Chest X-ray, PA view. Patient: 27 years old, sex F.
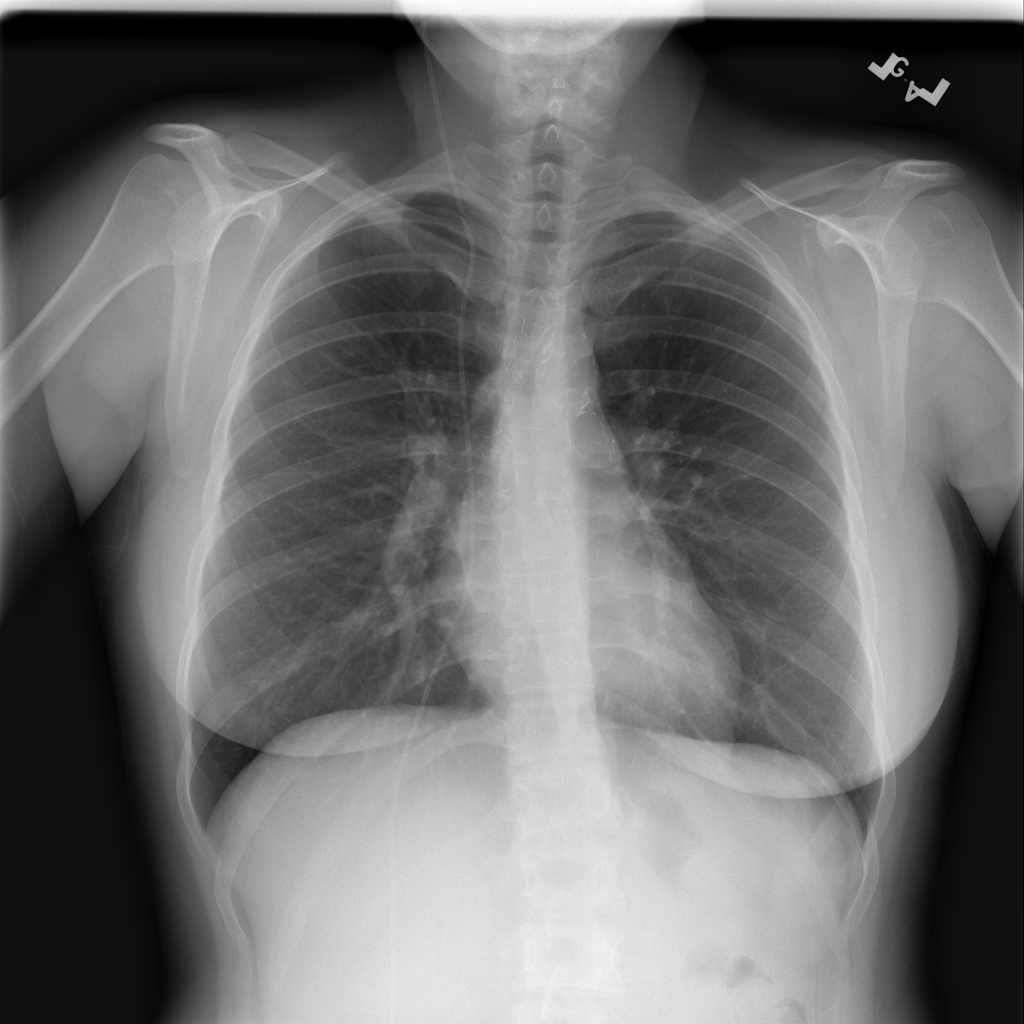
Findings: No Finding